Aerial crown-view tile of a tropical tree (Barro Colorado Island, Panama), acquired 20241014:
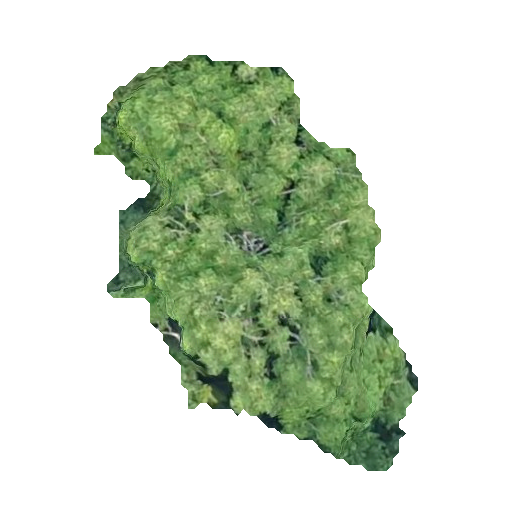
Species: Guatteria lucens
GBIF accepted scientific name: Guatteria lucens
Crown area: 128.703 m²